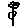
Label: flower